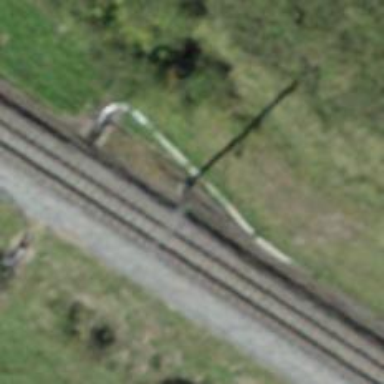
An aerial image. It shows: Power pole.